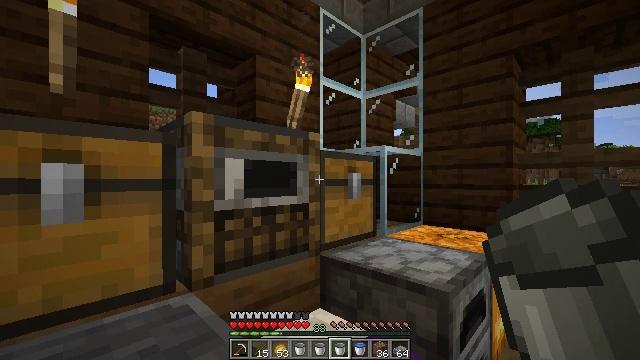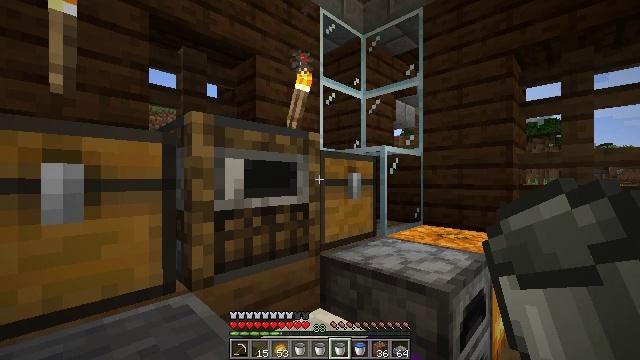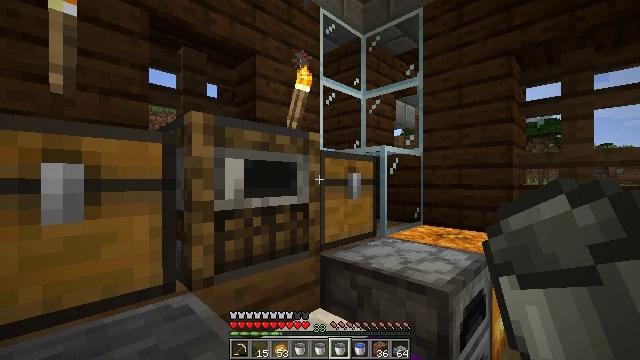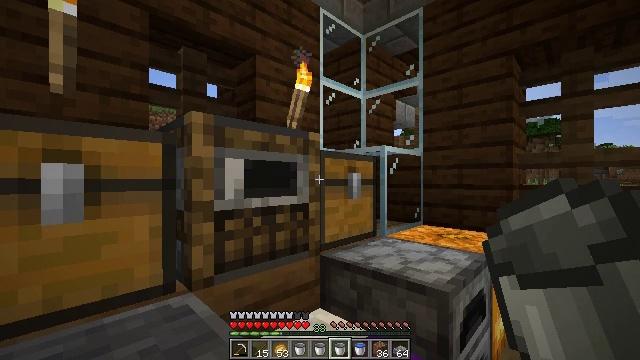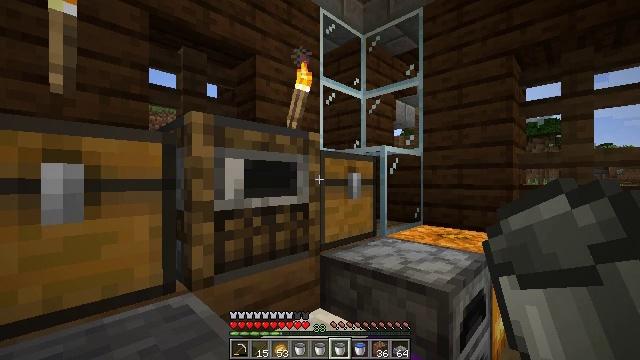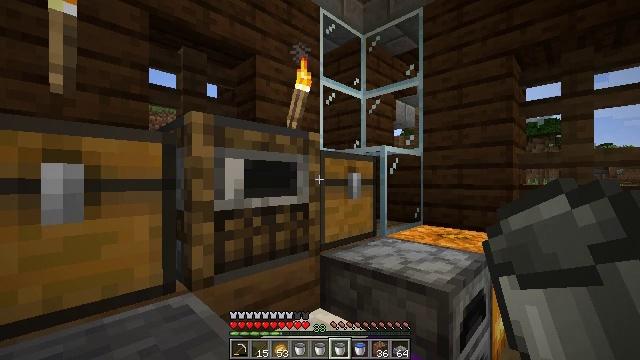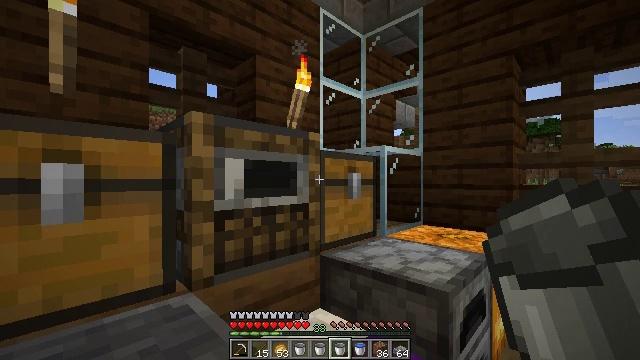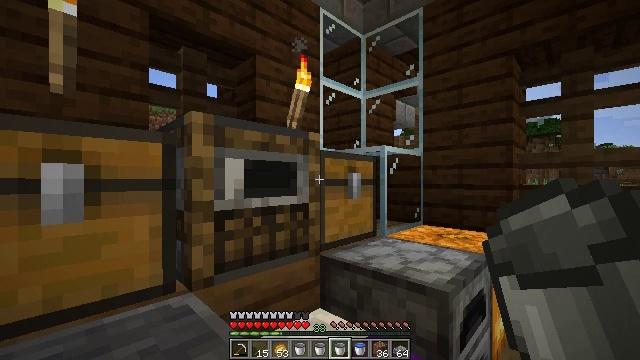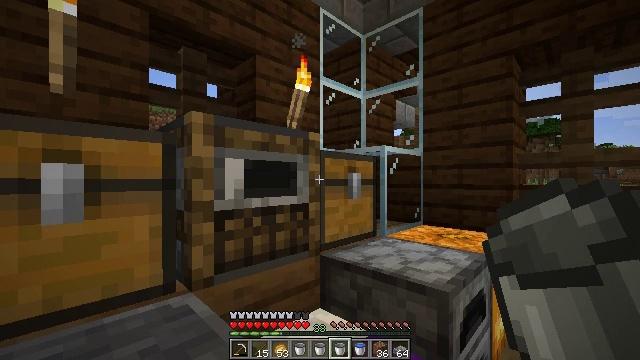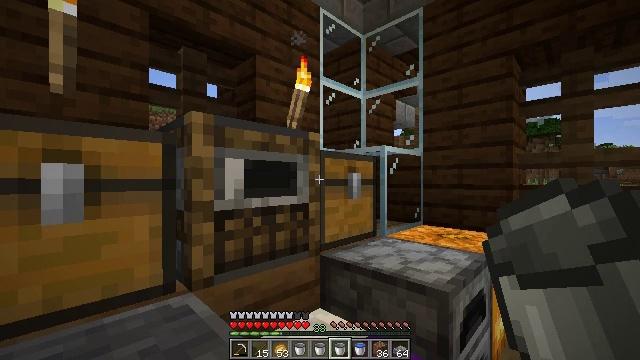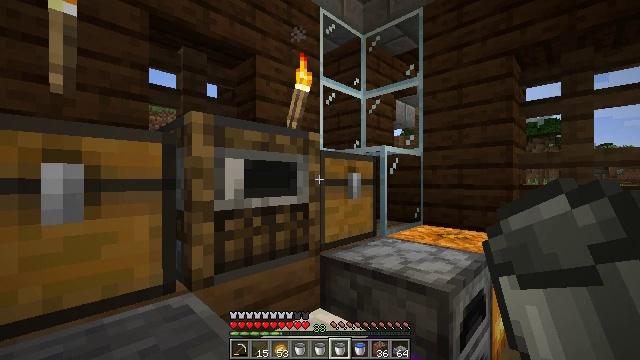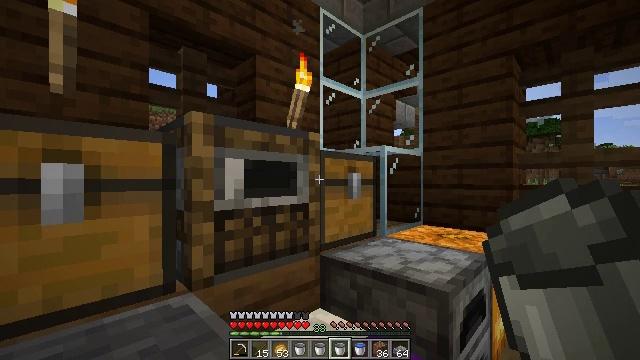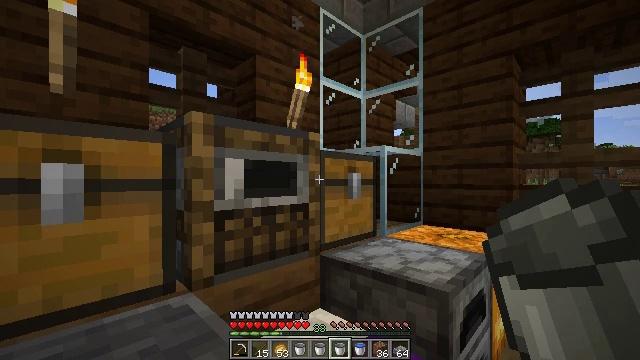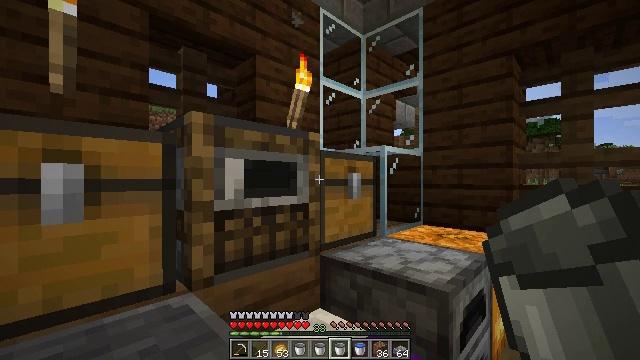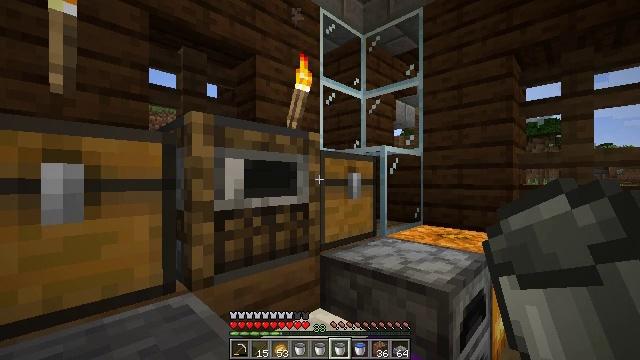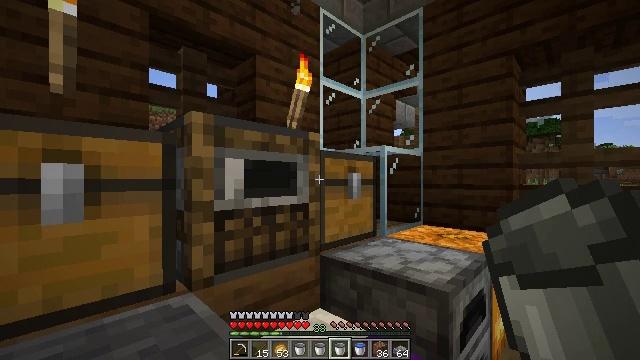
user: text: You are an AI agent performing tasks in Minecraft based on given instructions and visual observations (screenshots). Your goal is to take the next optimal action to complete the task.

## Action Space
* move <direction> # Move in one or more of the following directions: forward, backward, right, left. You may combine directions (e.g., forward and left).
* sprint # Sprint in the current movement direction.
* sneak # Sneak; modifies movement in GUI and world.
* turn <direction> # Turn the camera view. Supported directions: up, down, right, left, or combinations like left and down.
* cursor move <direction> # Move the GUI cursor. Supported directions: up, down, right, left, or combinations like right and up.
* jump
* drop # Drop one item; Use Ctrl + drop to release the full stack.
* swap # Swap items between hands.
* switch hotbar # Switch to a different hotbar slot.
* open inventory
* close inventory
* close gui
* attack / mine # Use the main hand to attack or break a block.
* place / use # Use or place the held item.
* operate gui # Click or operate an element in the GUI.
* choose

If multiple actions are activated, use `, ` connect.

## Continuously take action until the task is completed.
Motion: motion action
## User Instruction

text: Mine spruce leaves from the tree.
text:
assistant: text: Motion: no_op
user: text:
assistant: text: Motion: no_op
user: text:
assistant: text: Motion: no_op
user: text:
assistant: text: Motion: no_op
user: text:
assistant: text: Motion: no_op
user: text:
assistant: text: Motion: no_op
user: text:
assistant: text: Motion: no_op
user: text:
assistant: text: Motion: no_op
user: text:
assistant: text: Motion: no_op
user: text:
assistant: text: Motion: no_op
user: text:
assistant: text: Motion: no_op
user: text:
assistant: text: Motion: no_op
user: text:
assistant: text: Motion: no_op
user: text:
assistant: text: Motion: no_op
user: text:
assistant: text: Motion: no_op
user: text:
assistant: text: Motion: no_op
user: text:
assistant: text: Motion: no_op
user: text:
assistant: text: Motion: no_op
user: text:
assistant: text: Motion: no_op
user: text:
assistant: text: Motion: no_op
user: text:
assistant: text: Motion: no_op
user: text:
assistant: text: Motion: no_op
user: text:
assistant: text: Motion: no_op
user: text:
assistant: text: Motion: no_op
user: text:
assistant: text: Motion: no_op
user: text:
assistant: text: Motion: no_op
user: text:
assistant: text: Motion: no_op
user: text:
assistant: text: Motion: no_op
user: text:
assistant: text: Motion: no_op
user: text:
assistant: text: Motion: no_op